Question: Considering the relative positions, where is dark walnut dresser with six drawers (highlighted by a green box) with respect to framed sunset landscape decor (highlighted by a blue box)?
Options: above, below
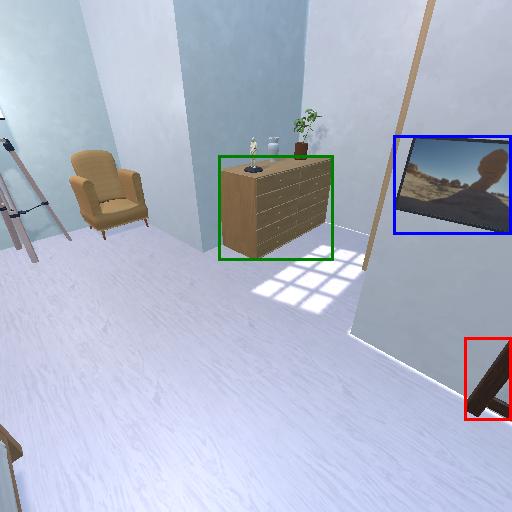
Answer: above